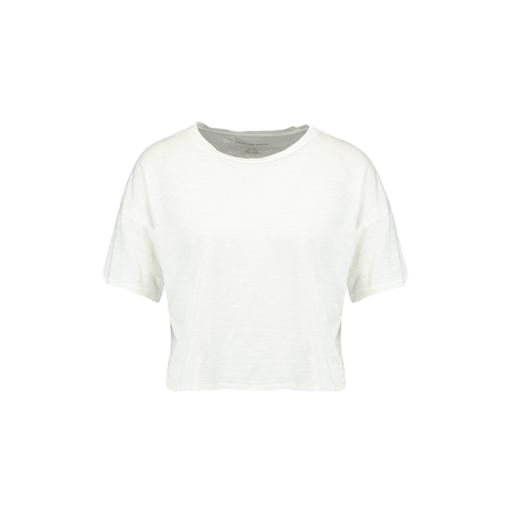
white rag bone vintage crewneck tee, white slub t-shirt, white boxy t-shirt, white background